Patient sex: M
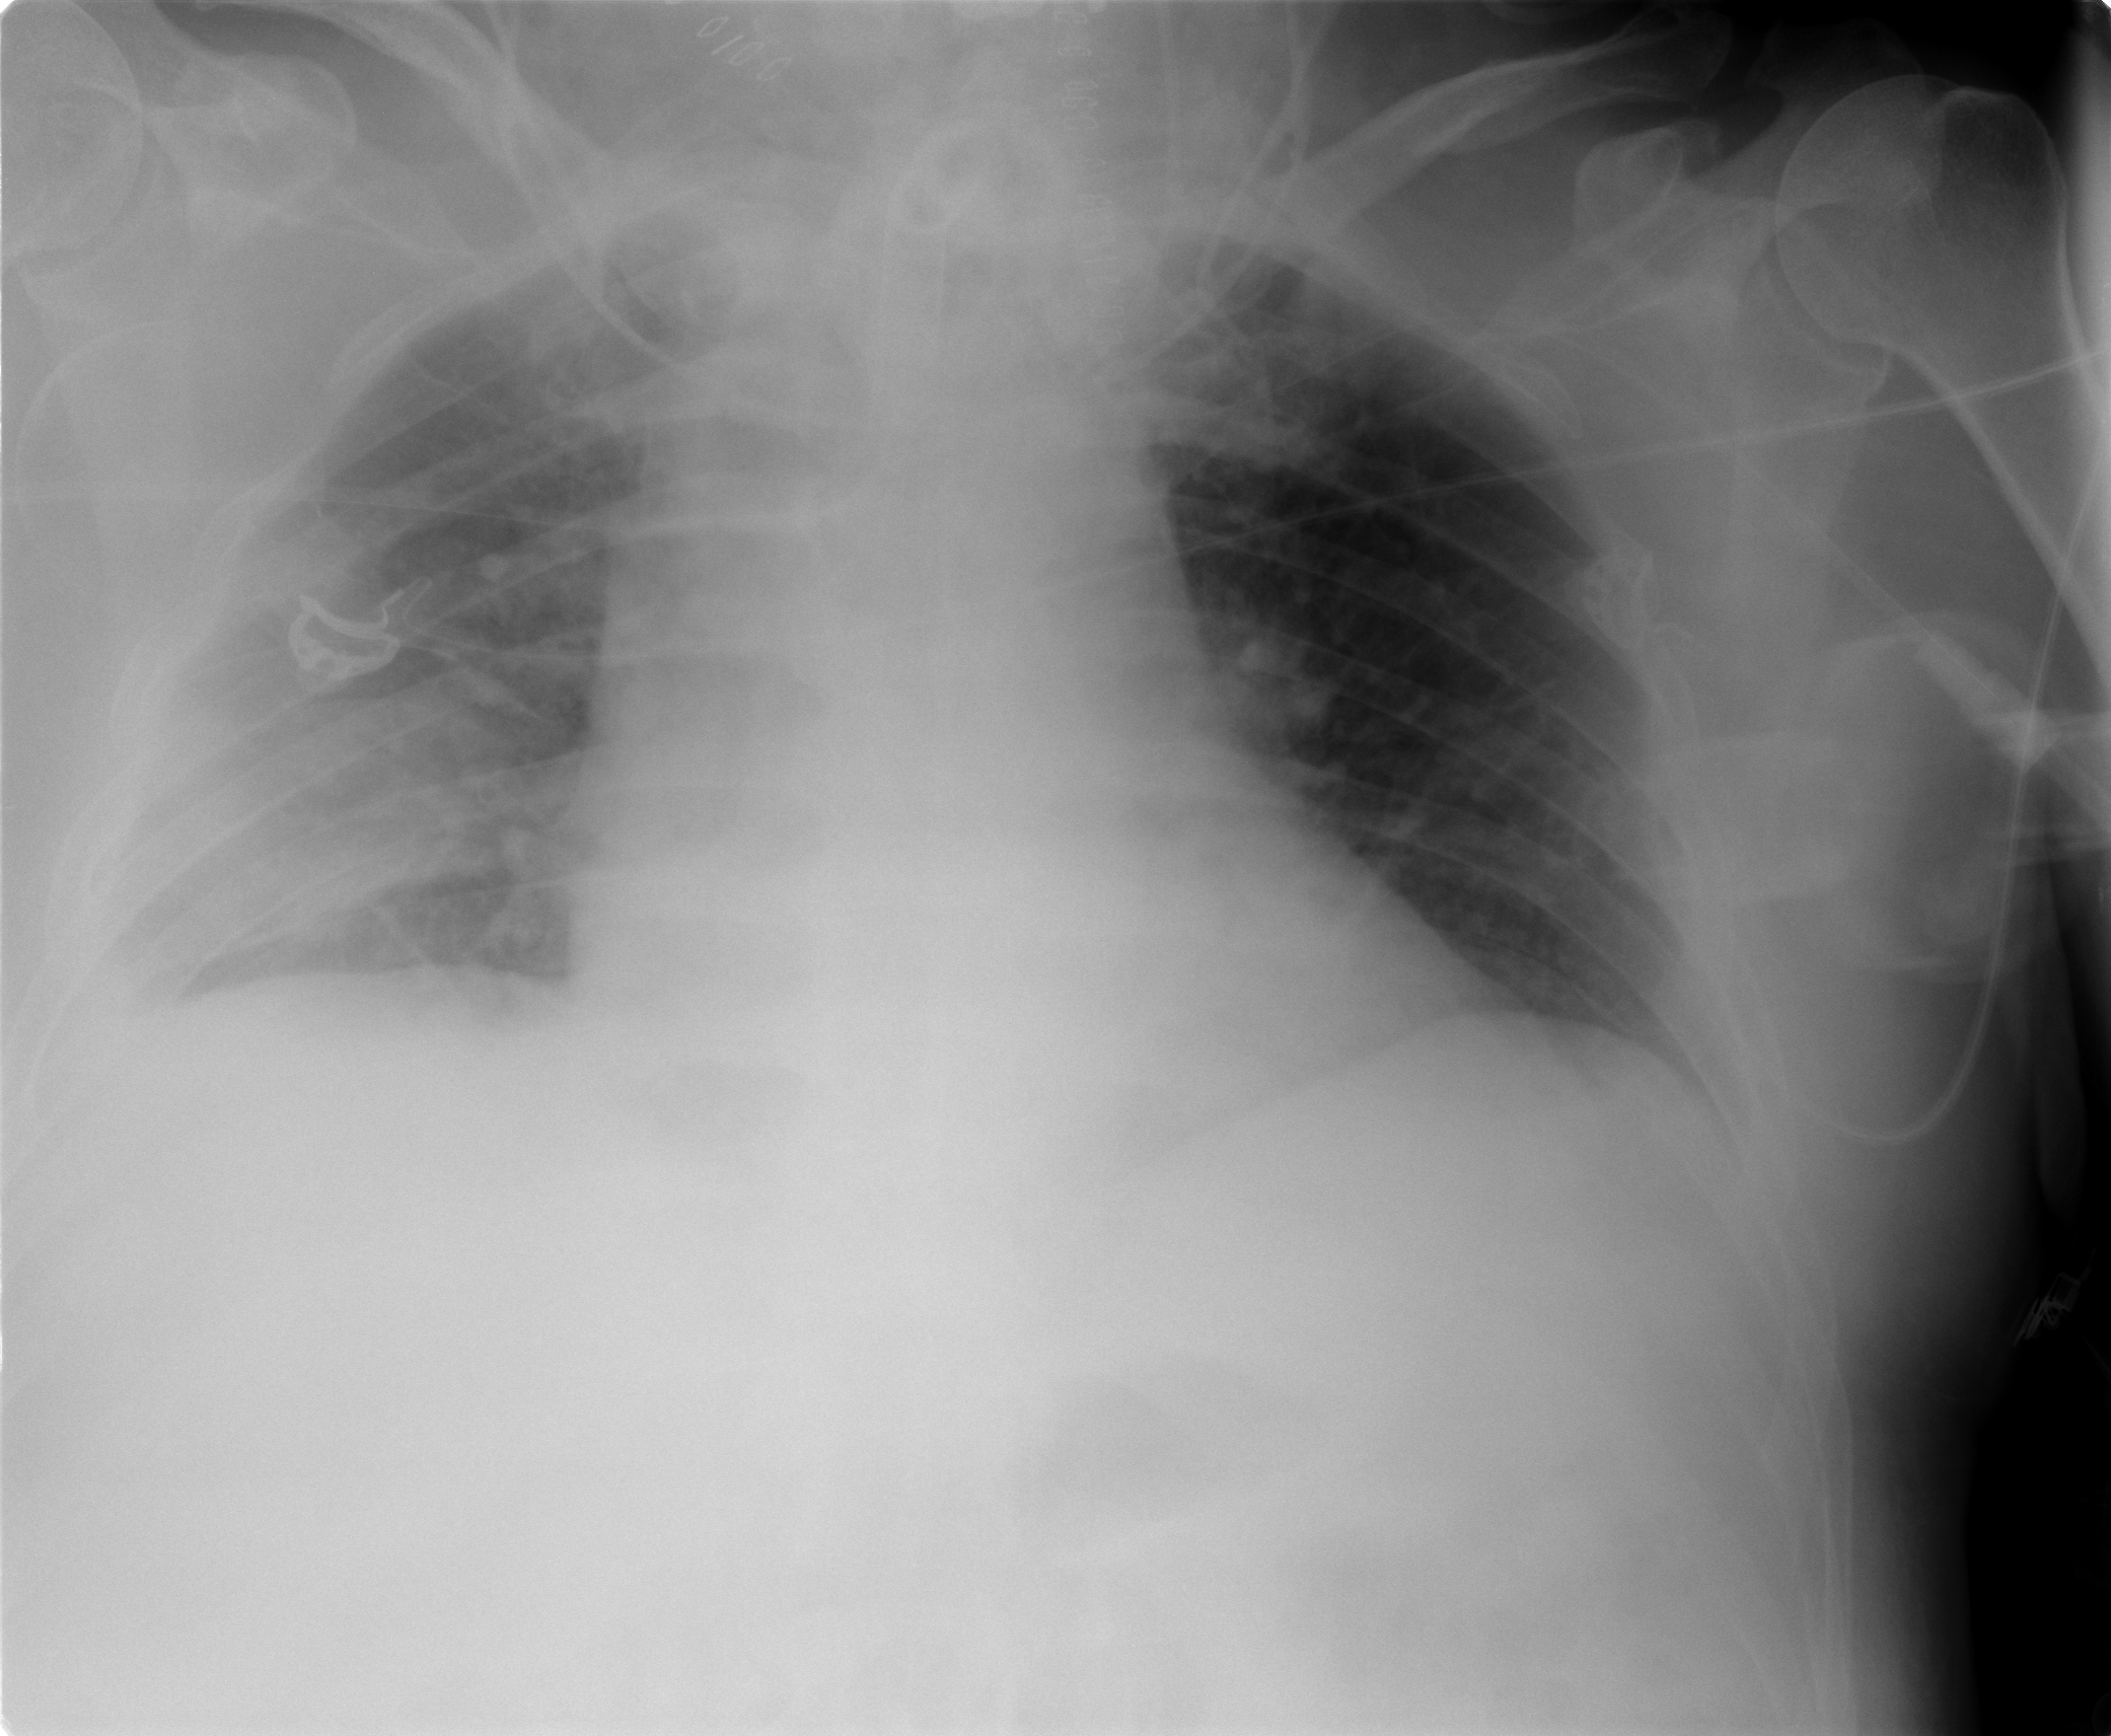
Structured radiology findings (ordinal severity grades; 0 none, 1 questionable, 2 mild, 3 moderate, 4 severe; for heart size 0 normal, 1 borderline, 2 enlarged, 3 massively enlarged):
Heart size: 0
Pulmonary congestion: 2
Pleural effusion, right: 2
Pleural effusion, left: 0
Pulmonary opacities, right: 2
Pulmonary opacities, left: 0
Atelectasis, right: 2
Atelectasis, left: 0